RGB frame:
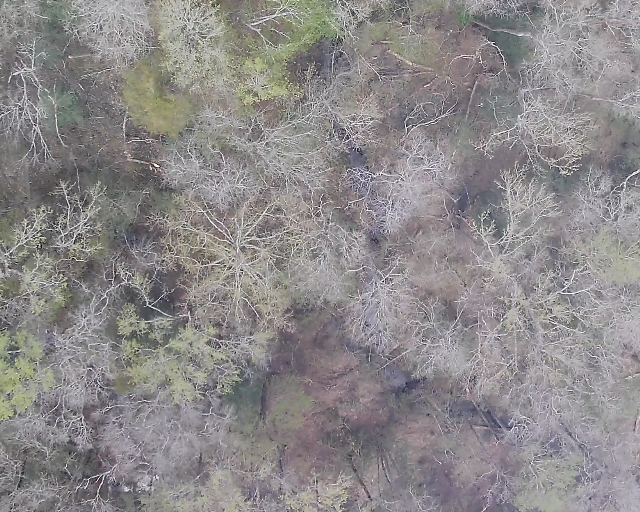
Thermal frame:
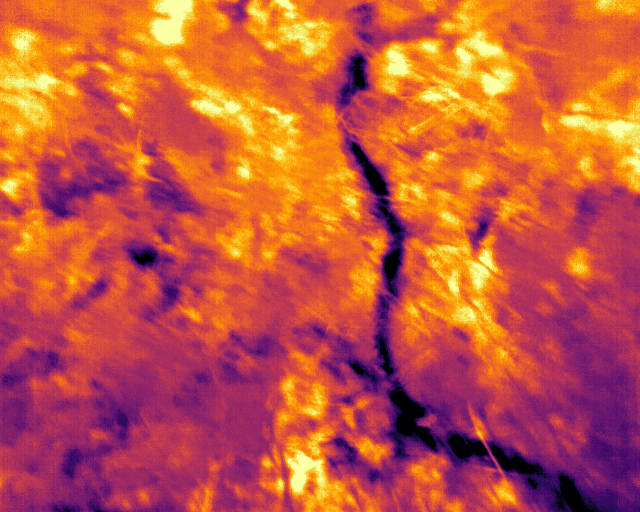
Captured: 2026-02-26 03:10:34
Pixels at or above 80 °C: 0 (fraction of frame: 0)